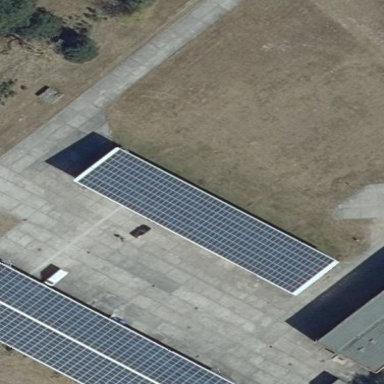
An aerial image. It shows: Solar photovoltaic panel generating electricity. It is small installation located on building.